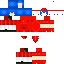
A male human skin with medium skin, wearing brown long hair dressed in a blue hoodie and red pants, featuring a closed mouth.